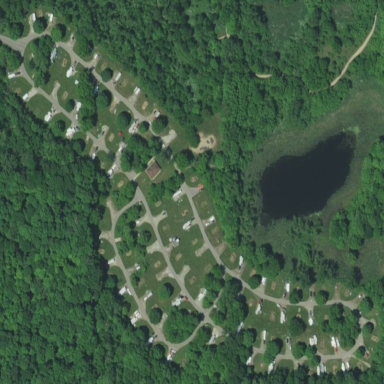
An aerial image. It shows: Caravan site with sanitary dump station.